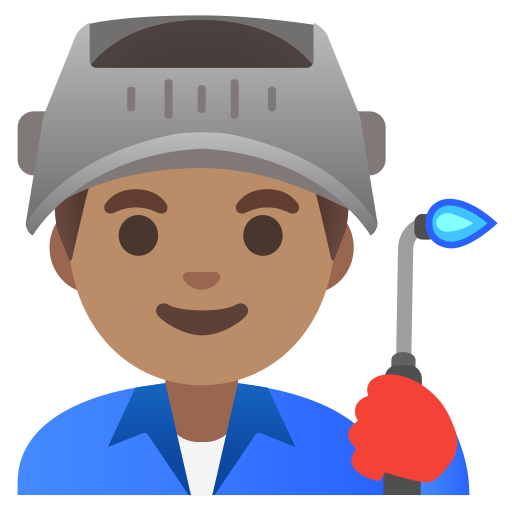
Emoji: 👨🏽‍🏭